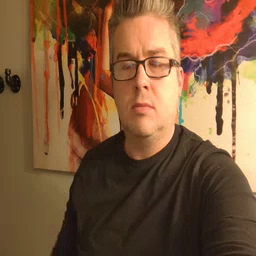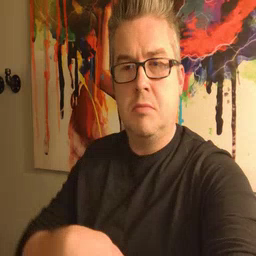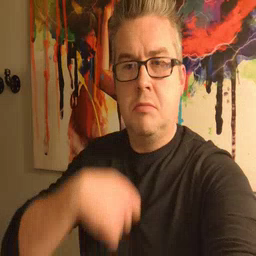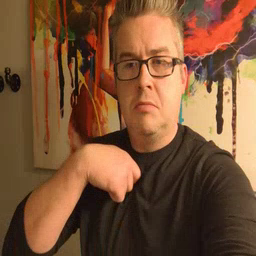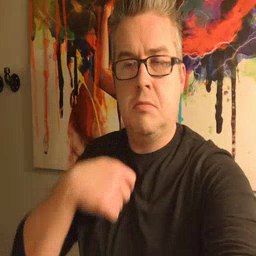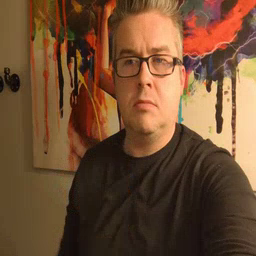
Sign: zipper